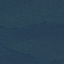
Land use / land cover: Forest